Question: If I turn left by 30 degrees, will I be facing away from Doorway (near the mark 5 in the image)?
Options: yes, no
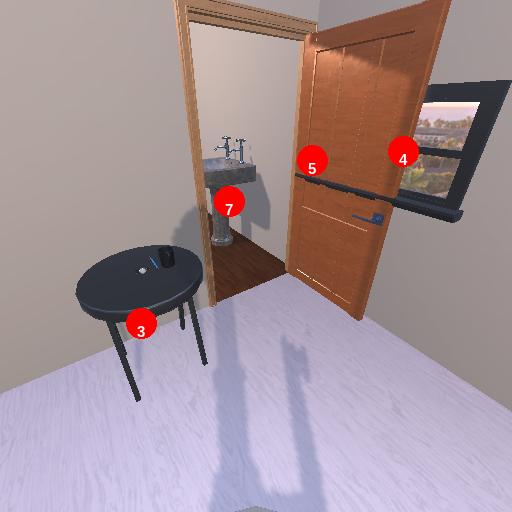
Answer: yes